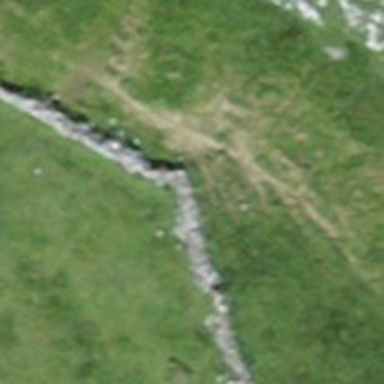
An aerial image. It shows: Wall barrier.